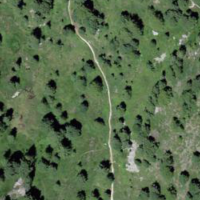
EUNIS habitat code: 43
Species observed at this site:
Boloria titania